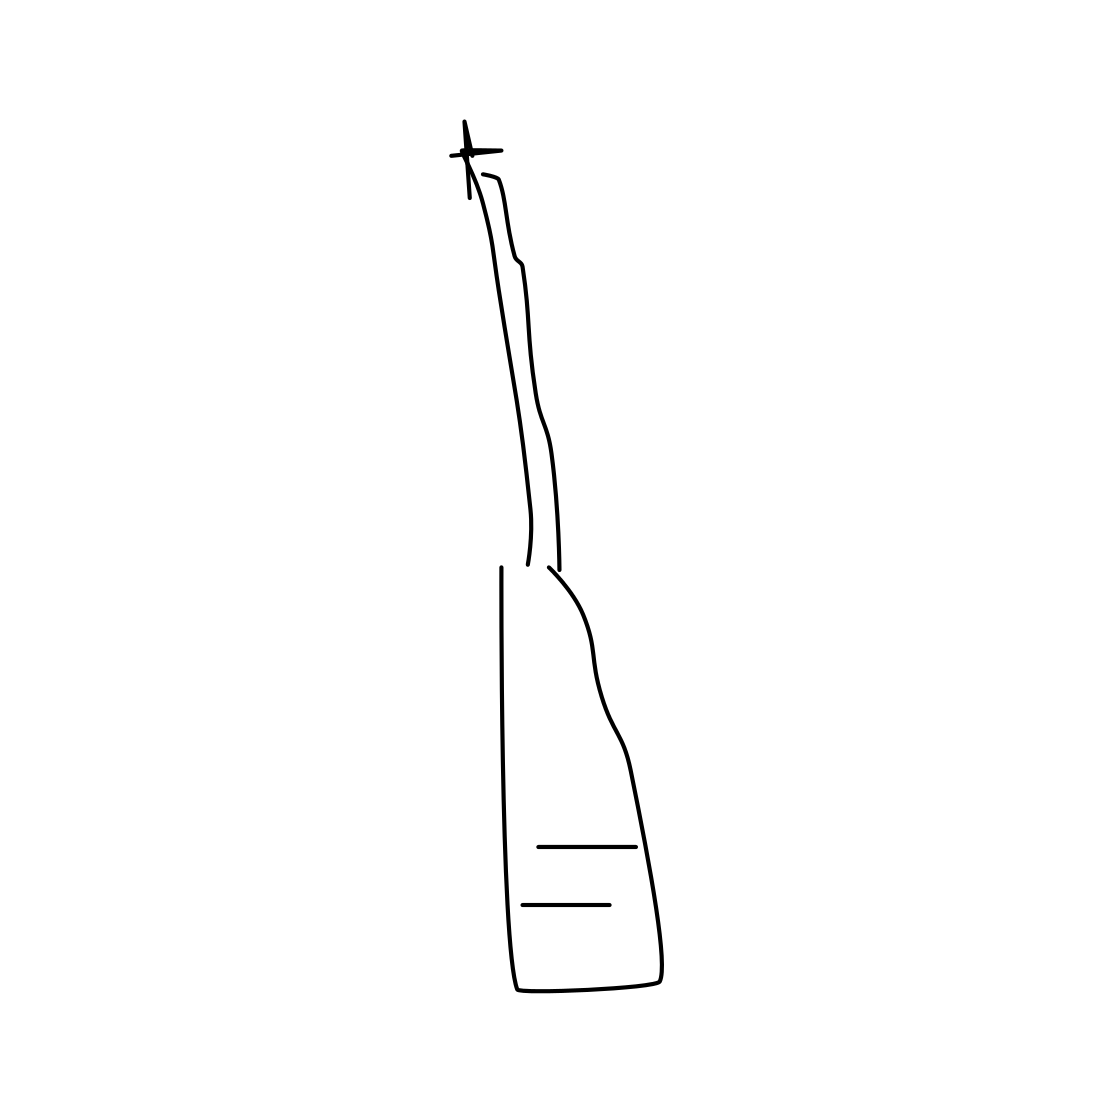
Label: screwdriver